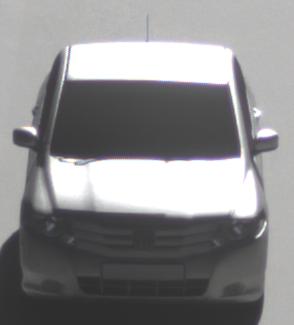
Make: Honda
Model: City
Detailed model: Gen. 6
Model produced from: 2008
Model produced until: 2013
Doors: 4
Color: white
Road condition: dry road
Daytime: morning or afternoon
Contrast: high contrast